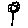
Label: flower